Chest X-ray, PA view. Patient: 48 years old, sex F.
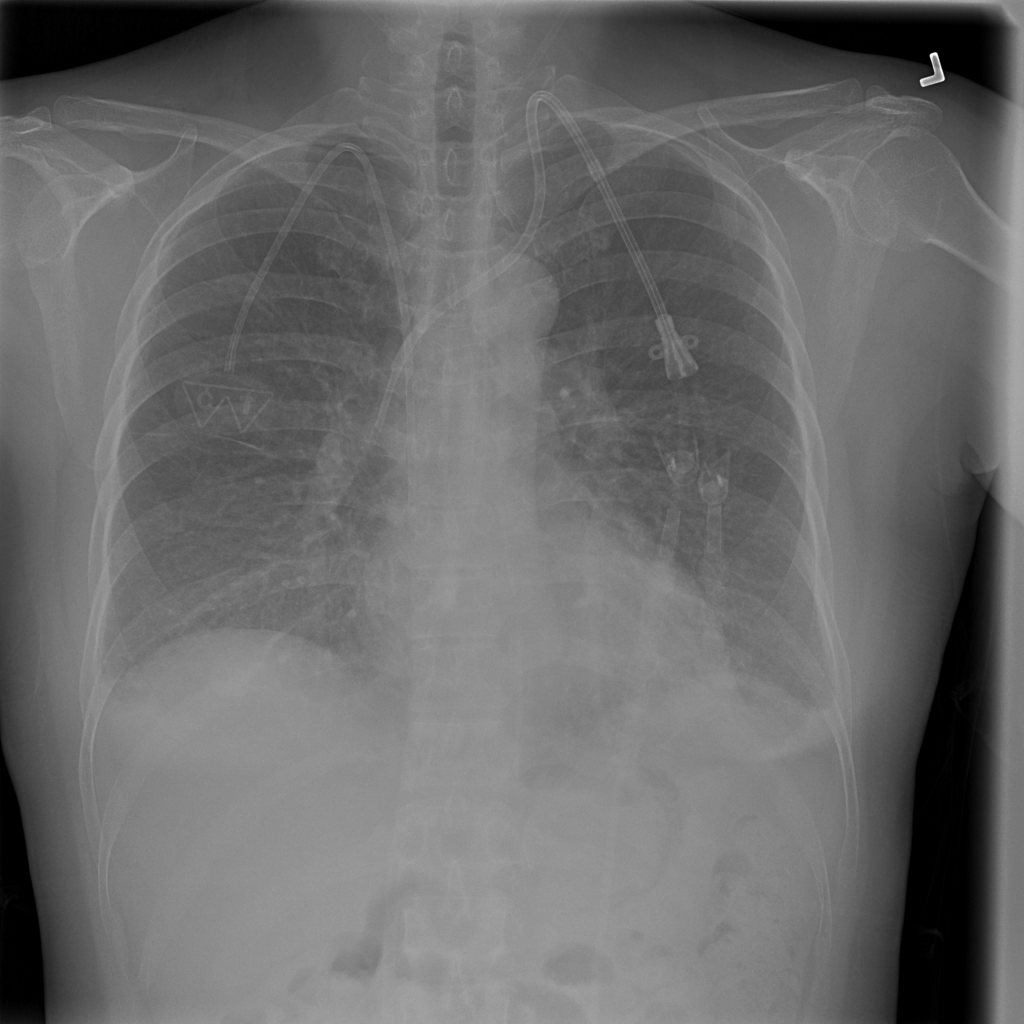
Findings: Effusion